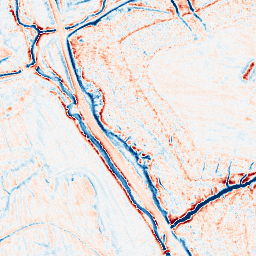
Category: edge_preserving
Decomposition family: anisotropic_diffusion
Decomposition parameters: iterations: 50
kappa: 10
gamma: 0.05
Upsampling method: sinc_hamming
Upsampling parameters: scale: 2
kernel_size: 16
Upsampling scale: 2